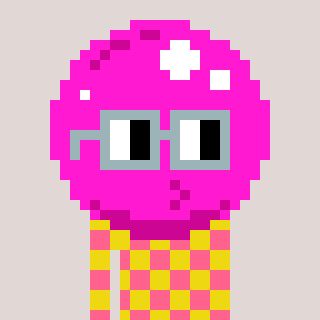
a pixel art character with square dark gray glasses, a bubblegum-shaped head and a yellow-colored body on a warm background